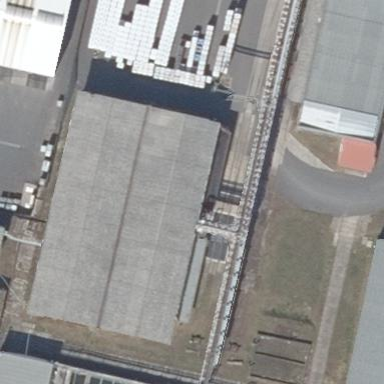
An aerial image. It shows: Industrial building.